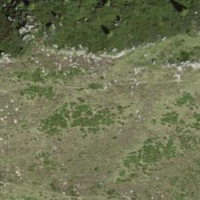
EUNIS habitat code: 23
Species observed at this site:
Narcissus poeticus